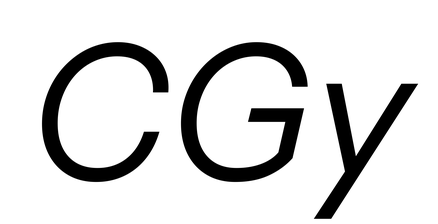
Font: InstrumentSans-Italic_Italic